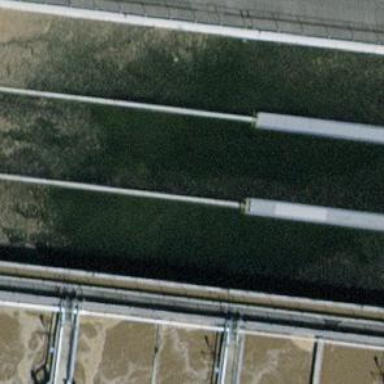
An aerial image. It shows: Sewage reservoir surrounded by water.